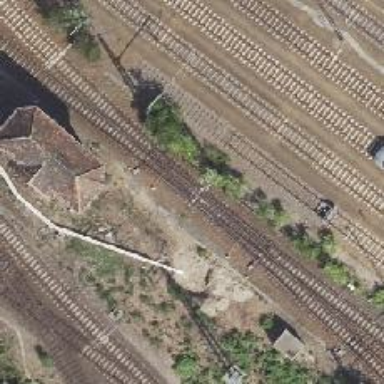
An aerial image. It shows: Rail yard with electrified contact lines for the railway.